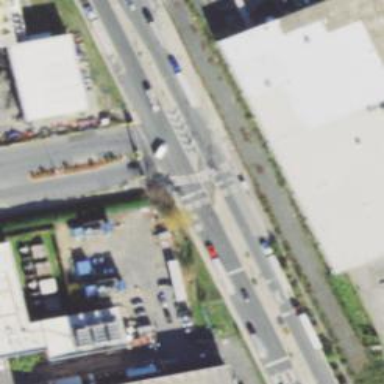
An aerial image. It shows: Uncontrolled railway crossing.